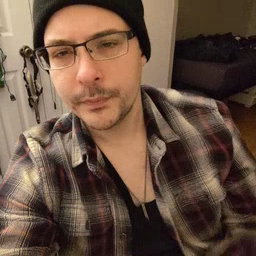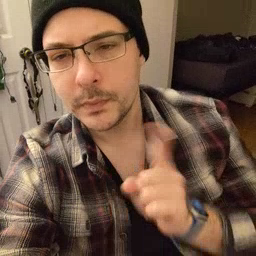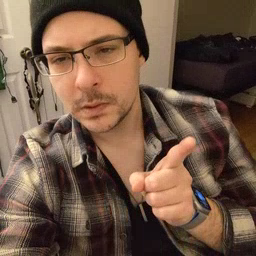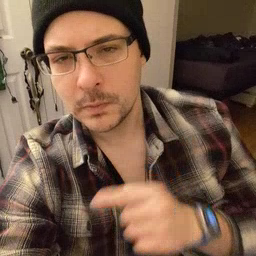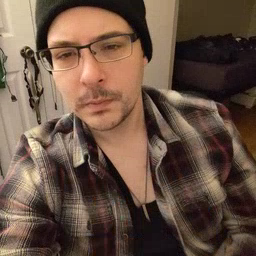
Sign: hesheit